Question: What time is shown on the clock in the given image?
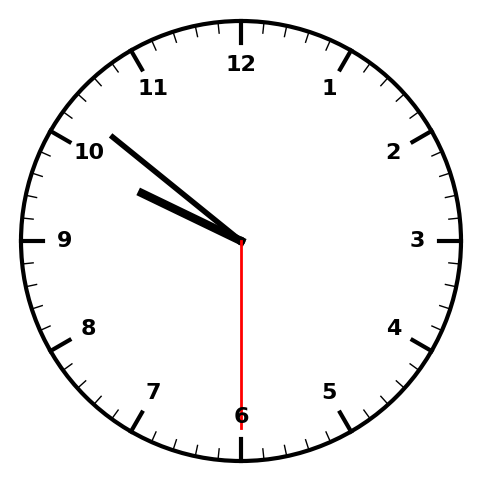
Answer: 09:51:30